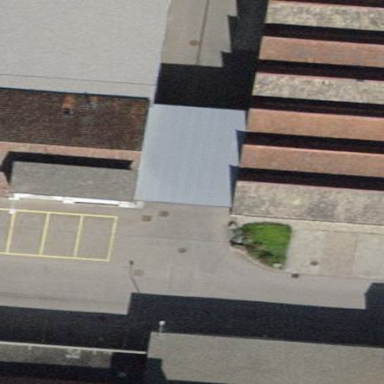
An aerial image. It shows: View of roof of building.